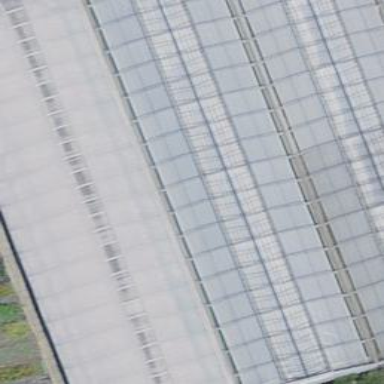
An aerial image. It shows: Greenhouse.